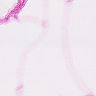
Metastatic tissue present: no